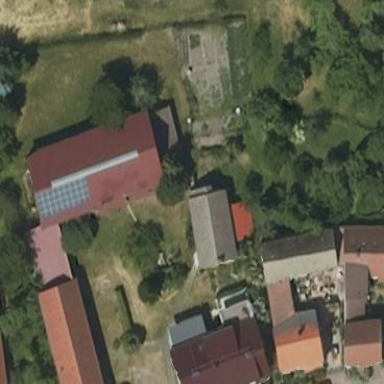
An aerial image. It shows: Shed building.